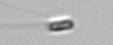
Label: Chaetoceros_subtilis